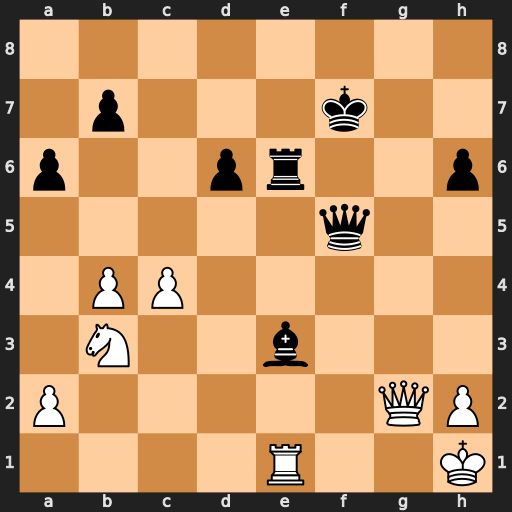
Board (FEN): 8/1p3k2/p2pr2p/5q2/1PP5/1N2b3/P5QP/4R2K
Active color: w
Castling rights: -
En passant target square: -
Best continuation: Rf1 Qxf1+ Qxf1+